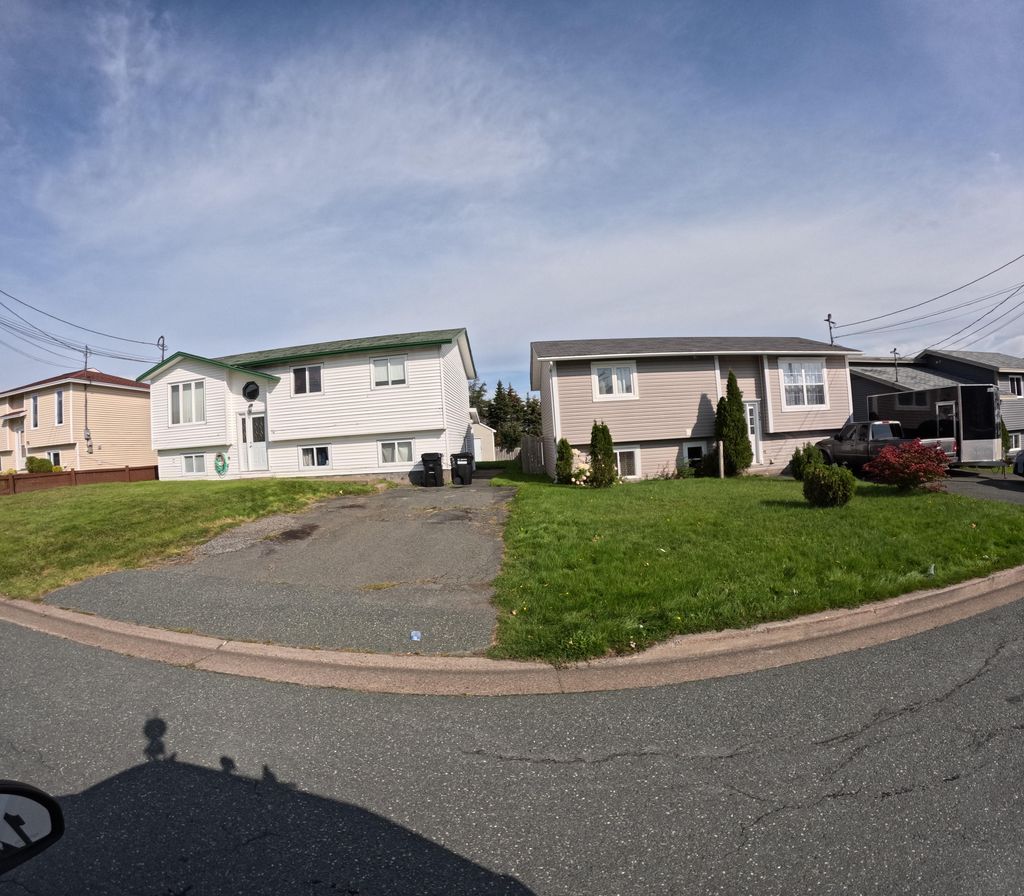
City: st_johns